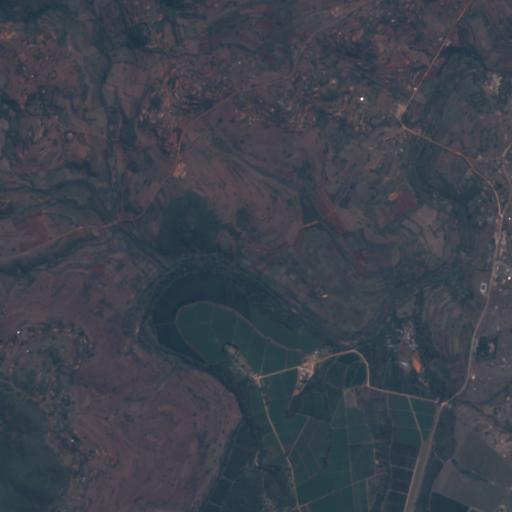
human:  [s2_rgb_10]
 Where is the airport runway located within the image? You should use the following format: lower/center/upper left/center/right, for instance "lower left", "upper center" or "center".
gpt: The airport runway is located in the lower right of the image.
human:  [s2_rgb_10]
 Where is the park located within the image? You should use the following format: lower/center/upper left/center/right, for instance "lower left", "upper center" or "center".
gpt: The park is located in the lower right of the image.
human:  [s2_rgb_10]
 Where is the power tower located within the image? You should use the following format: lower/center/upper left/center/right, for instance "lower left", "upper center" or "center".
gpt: The power tower is located in the lower right of the image.
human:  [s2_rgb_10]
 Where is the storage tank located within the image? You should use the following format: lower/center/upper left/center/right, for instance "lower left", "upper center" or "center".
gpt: The storage tank is located in the lower right of the image.
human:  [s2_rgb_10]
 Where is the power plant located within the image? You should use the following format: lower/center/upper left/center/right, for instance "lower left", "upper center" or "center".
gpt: There is no power plant in the image.